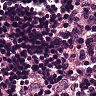
Metastatic tissue present: no